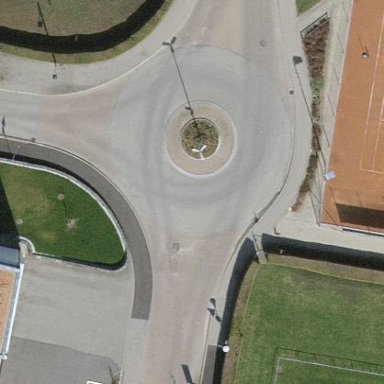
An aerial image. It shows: Roundabout on residential road with asphalt surface.